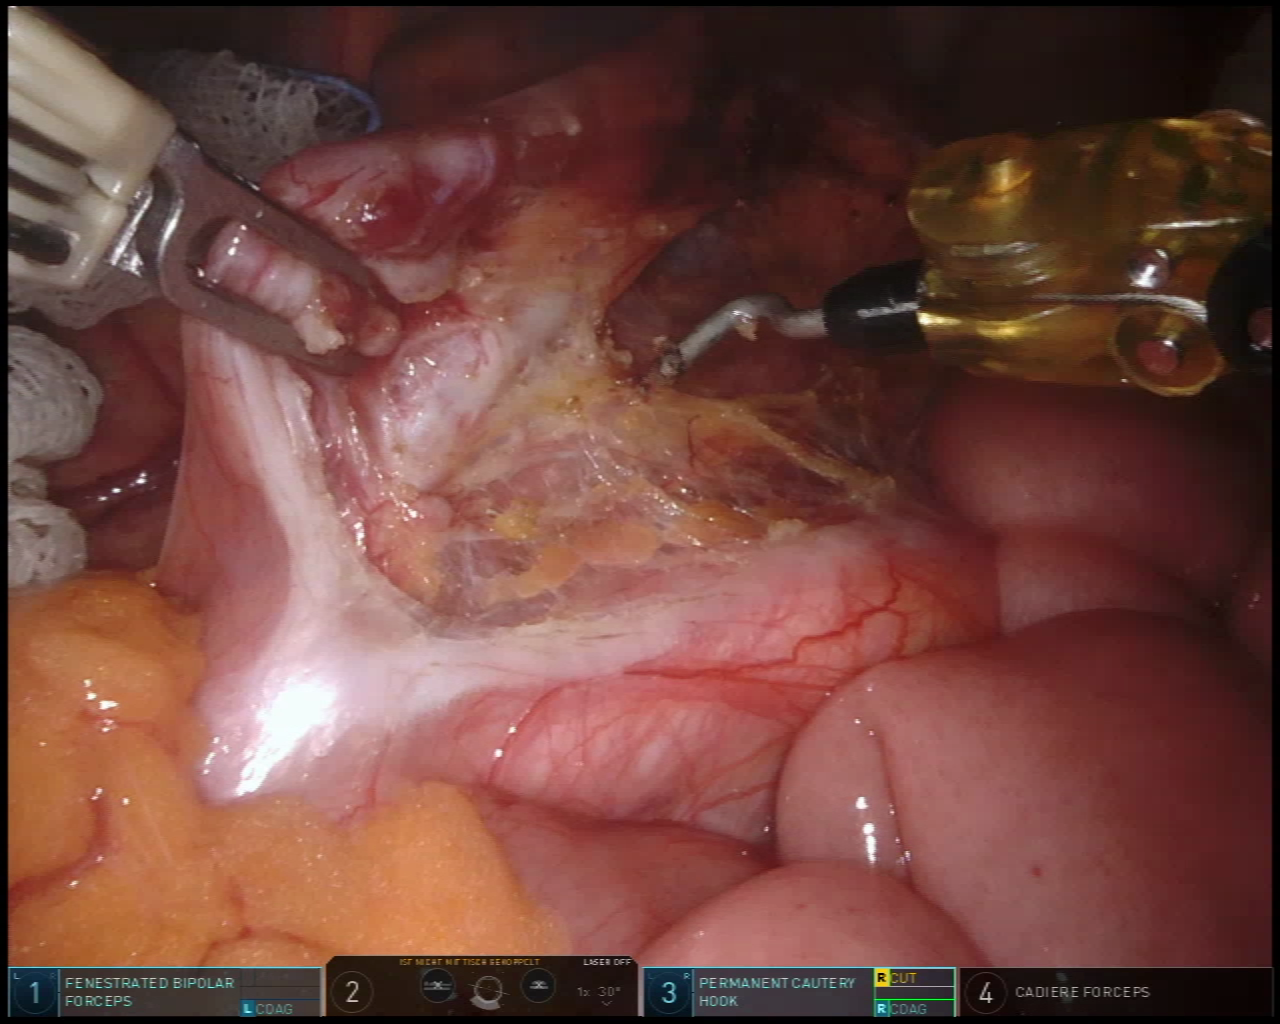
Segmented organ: inferior_mesenteric_artery
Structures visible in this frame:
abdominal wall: no
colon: no
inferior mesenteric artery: yes
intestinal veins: no
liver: no
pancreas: no
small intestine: yes
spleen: no
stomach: no
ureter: no
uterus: no
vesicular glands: no